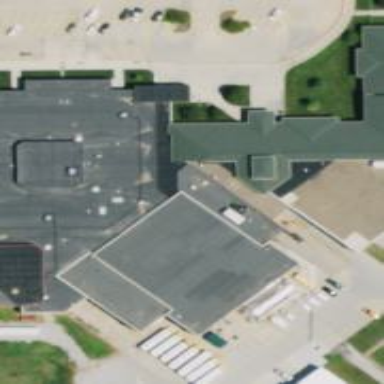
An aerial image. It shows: School.